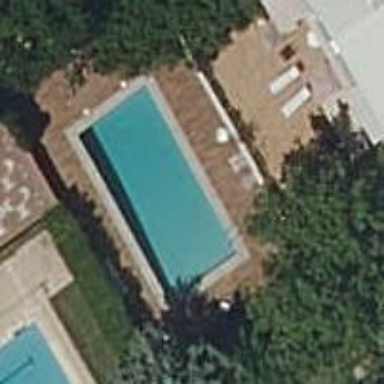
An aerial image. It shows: Swimming pool located in leisure land.